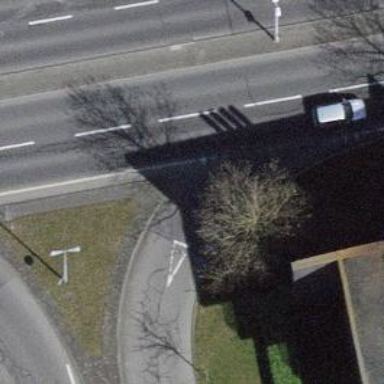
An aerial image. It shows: Road with "give way" sign.